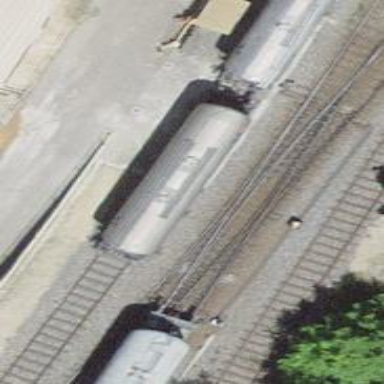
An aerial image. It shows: Railway switch.